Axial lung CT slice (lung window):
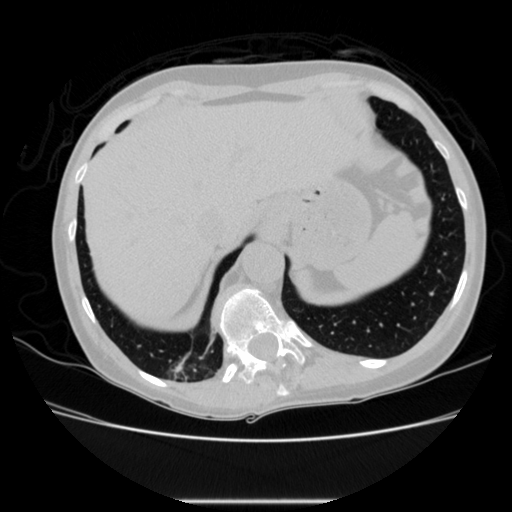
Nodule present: no